Question: Hey guys, I've been playing around with WPF's Path shape, but I'm a bit annoyed with some behaviour.
Specifically, the path does not size itself as I would like. If you look at the image below, what I want is for the entire path to be within the white square (which represents the bounds of the Path control), but the arcs hang out a bit. I think this is because Path sizes itself according to the points used to draw the shape, and not according to the shape that is actually drawn.
My question is: does anyone know how to overcome this? I mean, aside from explicitly setting the dimensions of the path. Is there some option that I have overlooked in order to get the path to size itself according to the shape, and not according to the points used to make the shape? Thanks for any answers.

---
Here's two versions of (what should be) equivalent code:
1) First, using databindings (written out in a very verbose manner):
'''
<UserControl x:Class="OrbitTrapWpf.LineSegmentTool"
xmlns="http://schemas.microsoft.com/winfx/2006/xaml/presentation"
xmlns:x="http://schemas.microsoft.com/winfx/2006/xaml"
xmlns:mc="http://schemas.openxmlformats.org/markup-compatibility/2006"
xmlns:d="http://schemas.microsoft.com/expression/blend/2008"
xmlns:local="clr-namespace:OrbitTrapWpf"
mc:Ignorable="d"
d:DesignHeight="300" d:DesignWidth="300"
x:Name="Root" Background="White">
<UserControl.Resources>
<local:ArcSizeConverter x:Key="ArcSizeConverter"/>
<local:ArcPointConverter x:Key="ArcPointConverter"/>
</UserControl.Resources>
<Path Name="path" Stroke="Black">
<Path.Data>
<PathGeometry>
<PathGeometry.Figures>
<PathFigureCollection>
<PathFigure IsClosed="True">
<PathFigure.StartPoint>
<Binding ElementName="Root" Path="point0"></Binding>
</PathFigure.StartPoint>
<PathFigure.Segments>
<PathSegmentCollection>
<ArcSegment SweepDirection="Counterclockwise" >
<ArcSegment.Size>
<Binding ElementName="Root" Path="Radius" Converter="{StaticResource ArcSizeConverter}"/>
</ArcSegment.Size>
<ArcSegment.Point>
<Binding ElementName="Root" Path="point1" />
</ArcSegment.Point>
</ArcSegment>
<LineSegment>
<LineSegment.Point>
<Binding ElementName="Root" Path="point2" />
</LineSegment.Point>
</LineSegment>
<ArcSegment SweepDirection="Counterclockwise">
<ArcSegment.Size>
<Binding ElementName="Root" Path="Radius" Converter="{StaticResource ArcSizeConverter}"/>
</ArcSegment.Size>
<ArcSegment.Point>
<Binding ElementName="Root" Path="point3" />
</ArcSegment.Point>
</ArcSegment>
</PathSegmentCollection>
</PathFigure.Segments>
</PathFigure>
</PathFigureCollection>
</PathGeometry.Figures>
</PathGeometry>
</Path.Data>
</Path>
'''
2) And this one, using the mini-language:
'''
<UserControl x:Class="OrbitTrapWpf.LineSegmentTool"
xmlns="http://schemas.microsoft.com/winfx/2006/xaml/presentation"
xmlns:x="http://schemas.microsoft.com/winfx/2006/xaml"
xmlns:mc="http://schemas.openxmlformats.org/markup-compatibility/2006"
xmlns:d="http://schemas.microsoft.com/expression/blend/2008"
xmlns:local="clr-namespace:OrbitTrapWpf"
mc:Ignorable="d"
d:DesignHeight="300" d:DesignWidth="300"
x:Name="Root" Background="White">
<UserControl.Resources>
<local:ArcSizeConverter x:Key="ArcSizeConverter"/>
<local:ArcPointConverter x:Key="ArcPointConverter"/>
</UserControl.Resources>
<Grid Name="grid">
<Path Name="path" Stroke="Black" Data="M 0.146446609406726,1.14644660940673 A 0.5,0.5 0 1 0 0.853553390593274,1.85355339059327 L 1.85355339059327,0.853553390593274 A 0.5,0.5 0 1 0 1.14644660940673,0.146446609406726 Z " />
'''
I thought that the two should be roughly the same, but apparently the mini-language version sizes nearly correctly, while the original is much different.
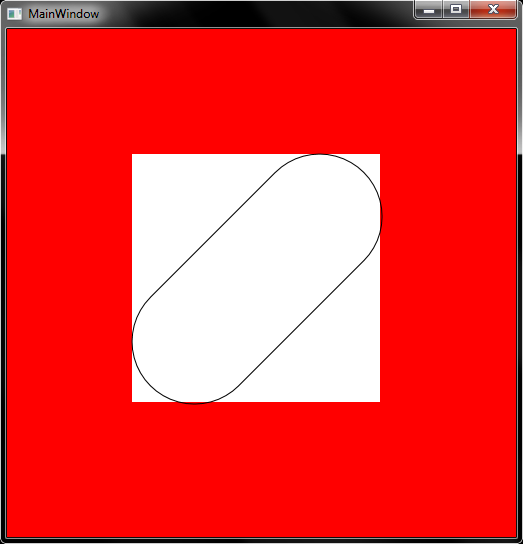
Answer: Okay, so I found the problem and solved it. I had set the 'IsLargeArc' flag in the mini-language version, while in the purely XAML version I had left this as 'False'. So I changed it to 'True', and I magically got the results I expected.
This seems to be a bug to me, because in this case the large and small arcs are one and the same, since I am drawing a half-arc. If anyone knows a reason for this behaviour, it would be awesome to hear about it!